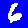
Digit: 6